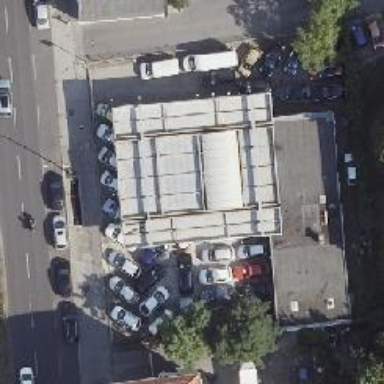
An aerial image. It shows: Car shop.